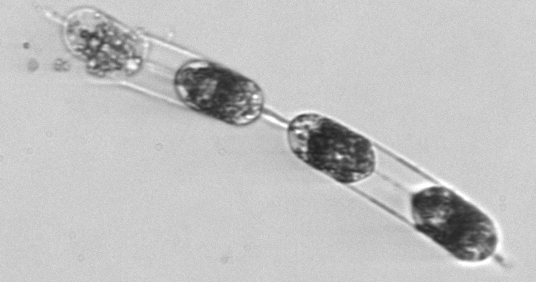
Label: Hemiaulus